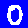
Digit: 0